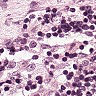
Metastatic tissue present: no